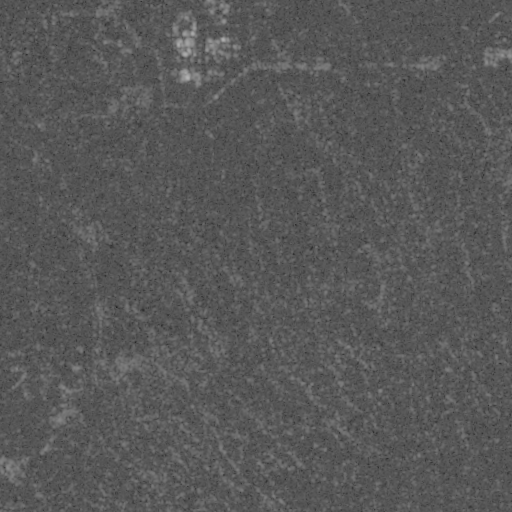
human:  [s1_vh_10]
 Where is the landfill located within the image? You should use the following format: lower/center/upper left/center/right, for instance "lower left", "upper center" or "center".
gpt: The landfill is located in the center right of the image.
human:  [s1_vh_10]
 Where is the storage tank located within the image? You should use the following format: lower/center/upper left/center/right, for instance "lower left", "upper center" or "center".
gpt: The storage tank is located in the upper left of the image.
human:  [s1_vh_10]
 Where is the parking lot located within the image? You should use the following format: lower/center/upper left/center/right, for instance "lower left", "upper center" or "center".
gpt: There is no parking lot in the image.

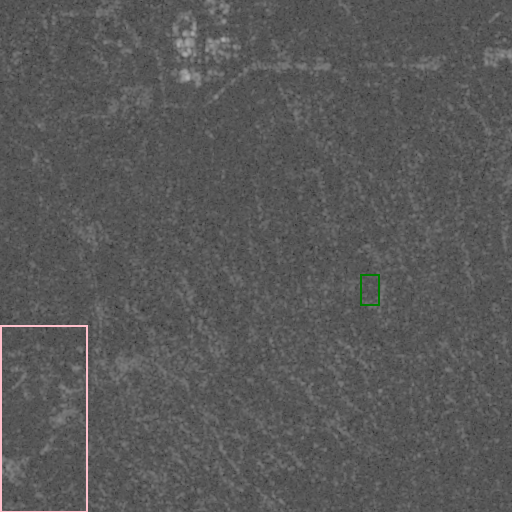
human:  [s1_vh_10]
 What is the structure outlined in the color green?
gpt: The structure outlined in green is a landfill.
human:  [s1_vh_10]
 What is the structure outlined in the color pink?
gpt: The structure outlined in pink is a quarry.
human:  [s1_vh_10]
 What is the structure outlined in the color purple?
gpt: There is no purple outline.